Question: Look at this picture
I've set its layer.cornerRadius to 15.0 and its layer.borderWidth to 2.0. So i really have such a frame with rounded corners but as you can see squared corners remain visible. They're visible slightly here but in my application they're visible really distinctively. What should i do to make them invisible?
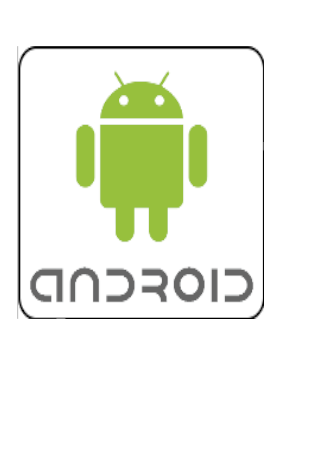
Answer: Did you put
view.opaque = NO
view.clipsToBounds = YES
?